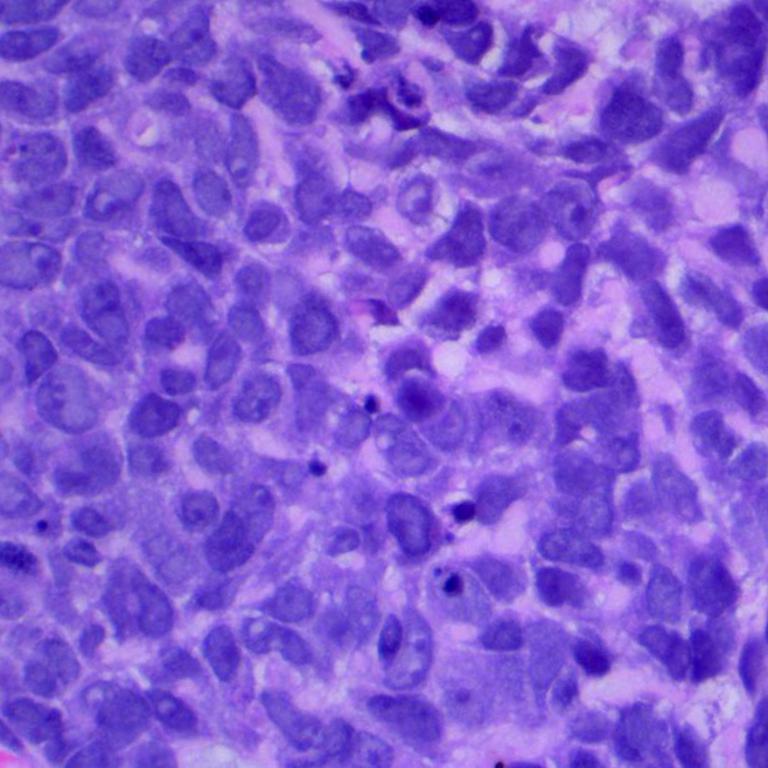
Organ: lung
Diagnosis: squamous carcinomas